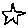
Label: star